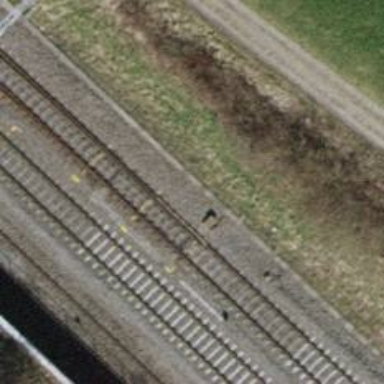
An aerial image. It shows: Railway switch.